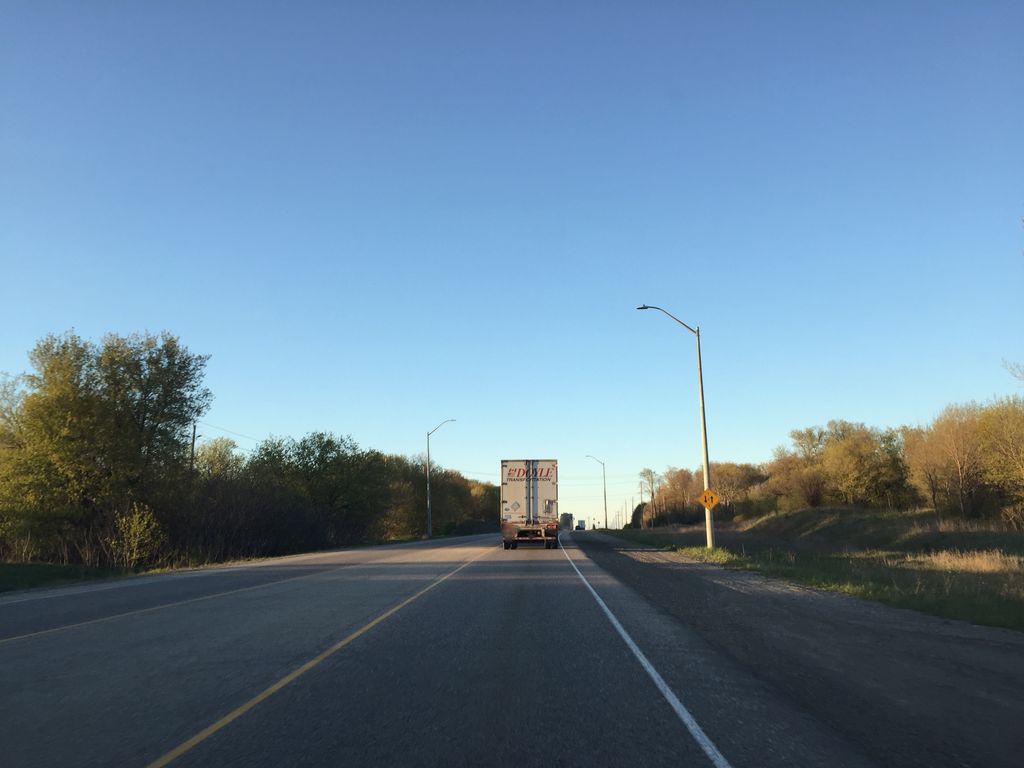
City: kitchener-waterloo